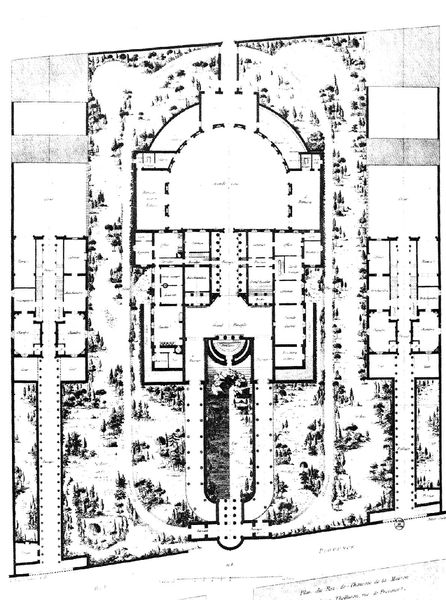
Titel: Hôtel Thélusson
Künstler: Claude Nicolas Ledoux
Standort: Paris, Rue Louis-le-Grand, Hôtel Thélusson (EU - F)
Schlagwörter: bäume, zimmer, park, schloss, muster, häuser, kirche, wege, garten, schrift, bogen, hof, oben, wände, entwurf, plan, grundriss, gänge